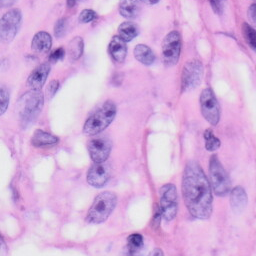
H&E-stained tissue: Skin